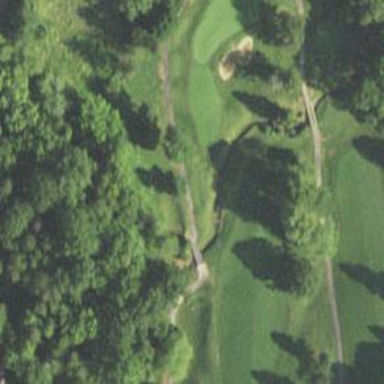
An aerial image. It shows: Service road with bridge used as golf cart path.